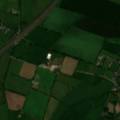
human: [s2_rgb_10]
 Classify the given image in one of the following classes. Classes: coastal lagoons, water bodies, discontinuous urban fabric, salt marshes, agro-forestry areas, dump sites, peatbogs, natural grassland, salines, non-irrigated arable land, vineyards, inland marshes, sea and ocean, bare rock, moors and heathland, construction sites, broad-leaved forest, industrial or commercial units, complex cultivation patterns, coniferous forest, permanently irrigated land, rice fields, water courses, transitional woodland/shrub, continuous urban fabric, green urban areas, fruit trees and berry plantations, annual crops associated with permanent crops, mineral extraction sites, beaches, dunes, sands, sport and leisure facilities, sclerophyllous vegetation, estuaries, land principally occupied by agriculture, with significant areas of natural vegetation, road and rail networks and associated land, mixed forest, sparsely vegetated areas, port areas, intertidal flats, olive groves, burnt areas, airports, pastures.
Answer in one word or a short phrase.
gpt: non-irrigated arable land, pastures